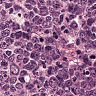
Metastatic tissue present: no